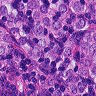
Metastatic tissue present: yes